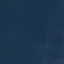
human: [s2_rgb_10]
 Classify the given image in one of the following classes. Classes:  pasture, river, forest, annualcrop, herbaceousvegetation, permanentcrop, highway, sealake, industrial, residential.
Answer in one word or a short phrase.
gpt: SeaLake